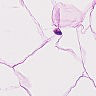
Metastatic tissue present: no